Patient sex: M
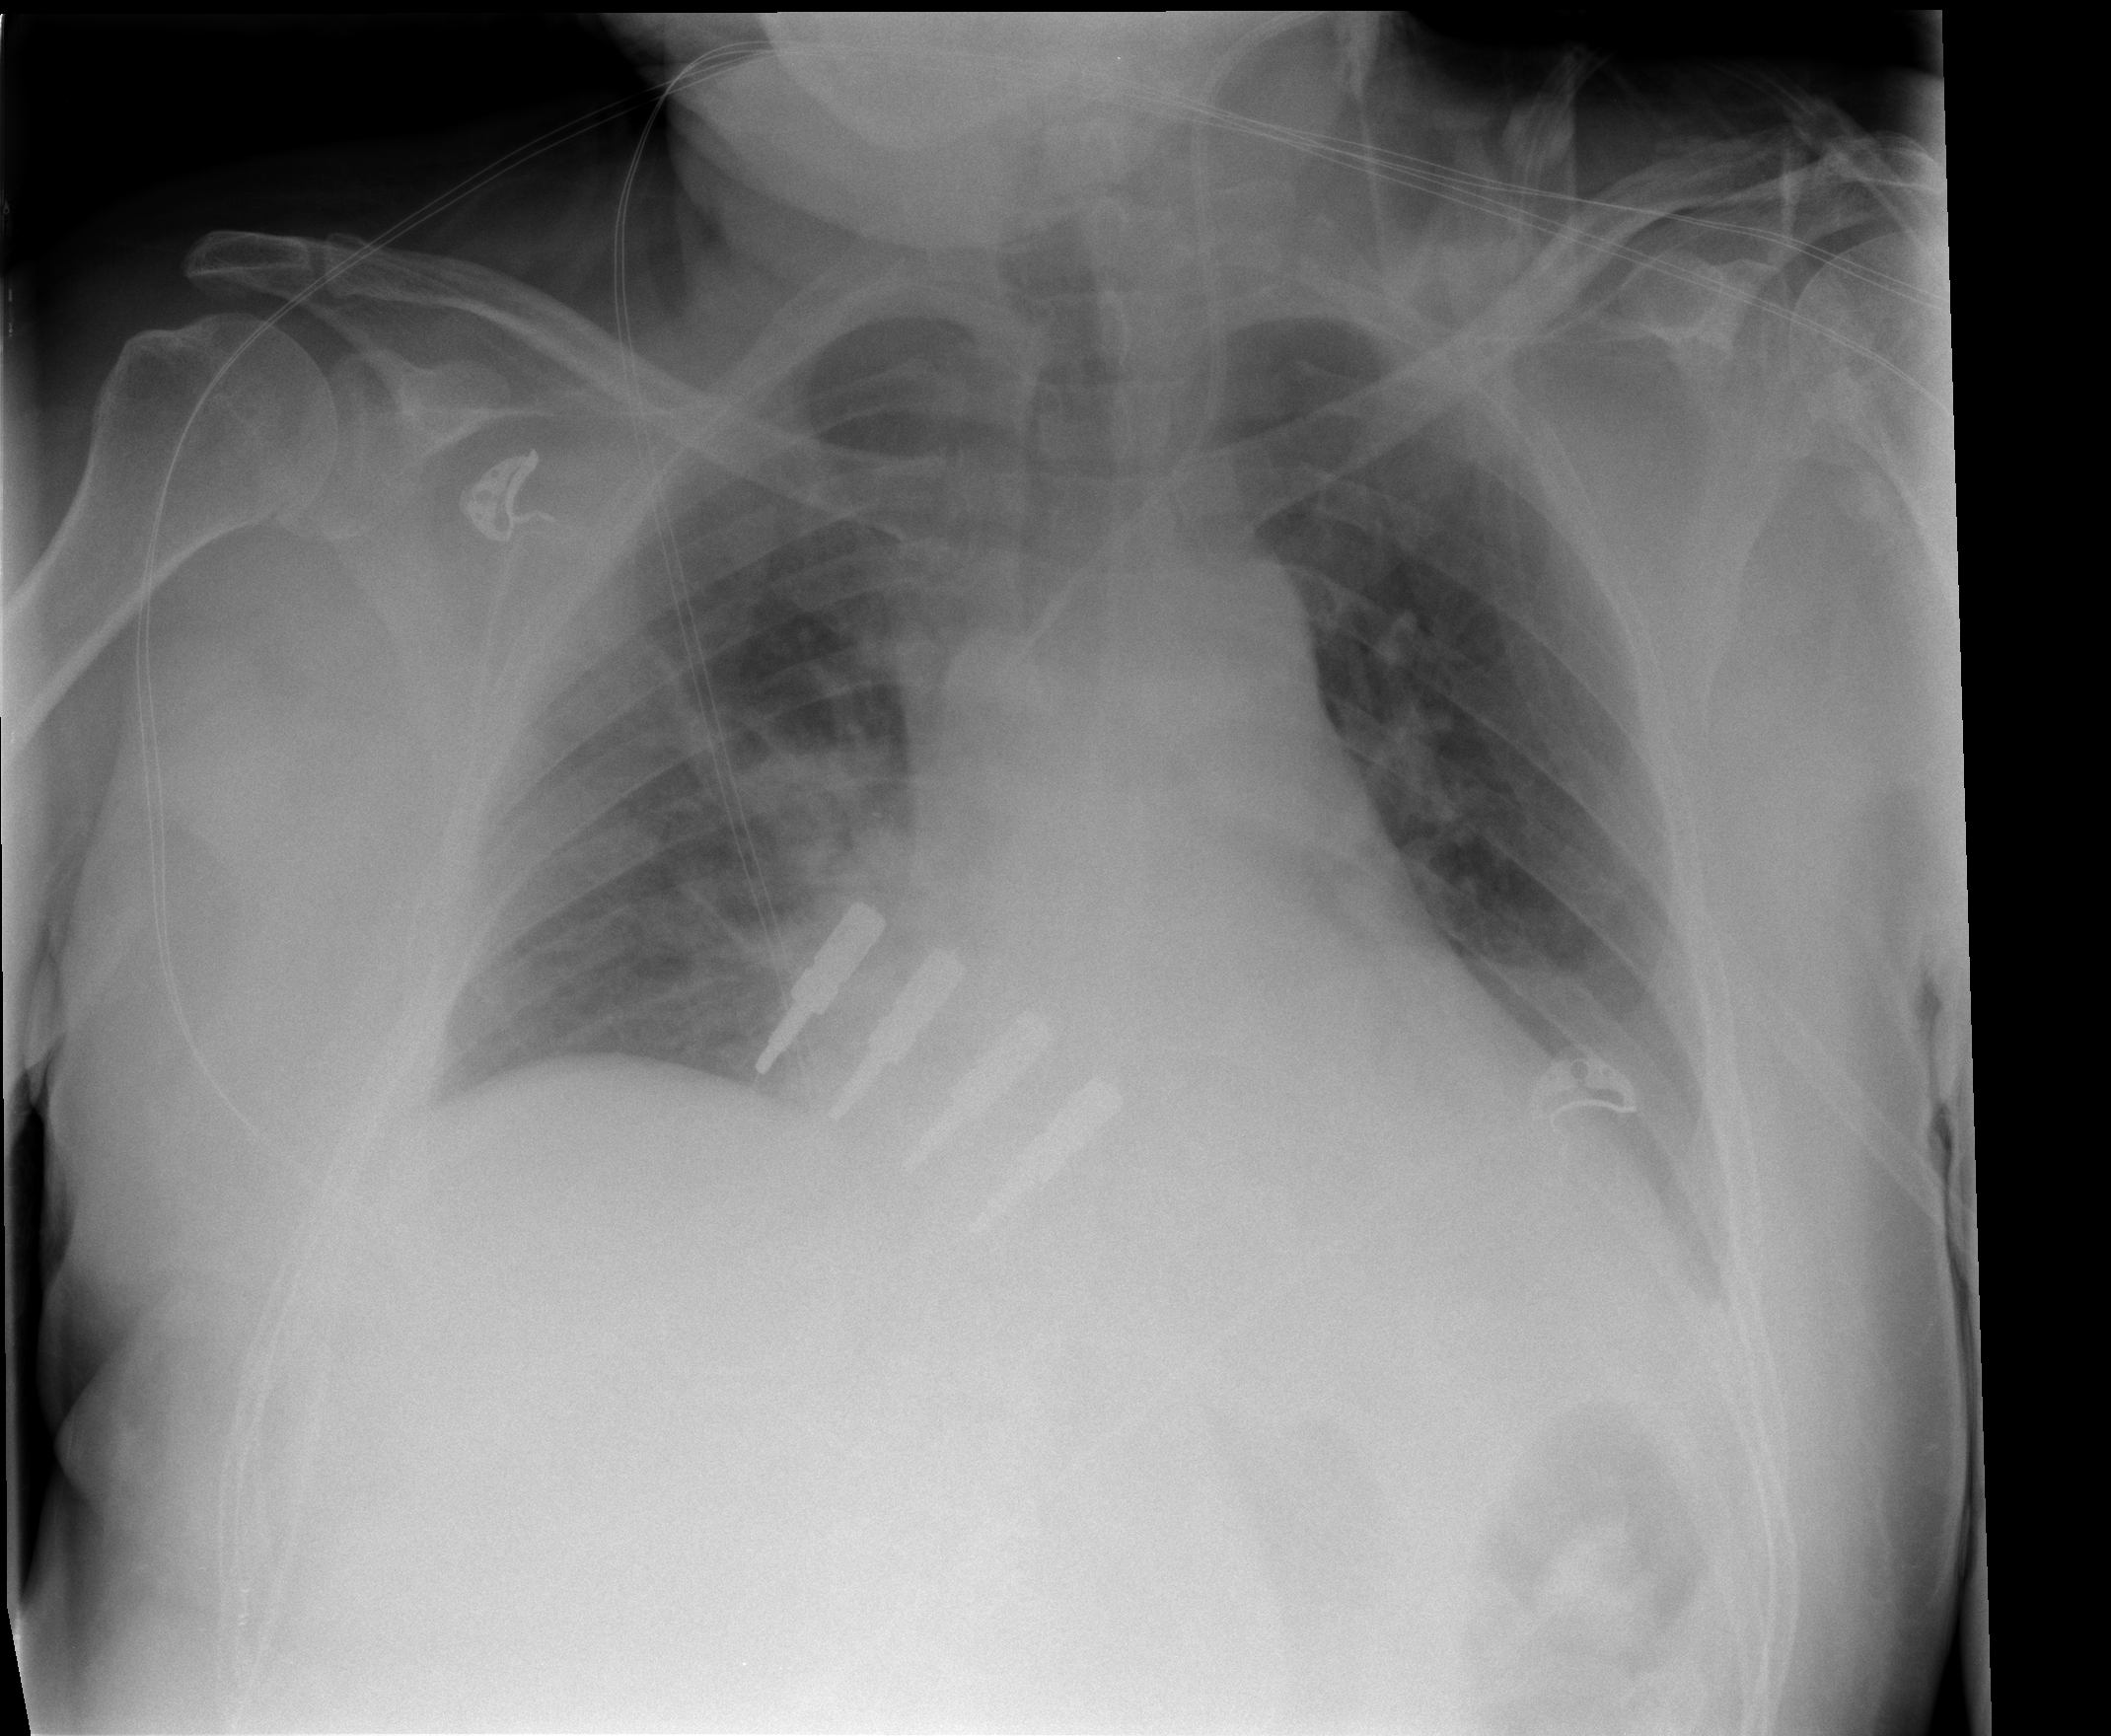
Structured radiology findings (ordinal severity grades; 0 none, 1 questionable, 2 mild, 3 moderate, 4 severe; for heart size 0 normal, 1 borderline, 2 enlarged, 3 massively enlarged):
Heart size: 1
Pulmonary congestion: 0
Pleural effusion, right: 1
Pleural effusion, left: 2
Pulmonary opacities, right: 2
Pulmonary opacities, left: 0
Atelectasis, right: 2
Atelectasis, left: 0